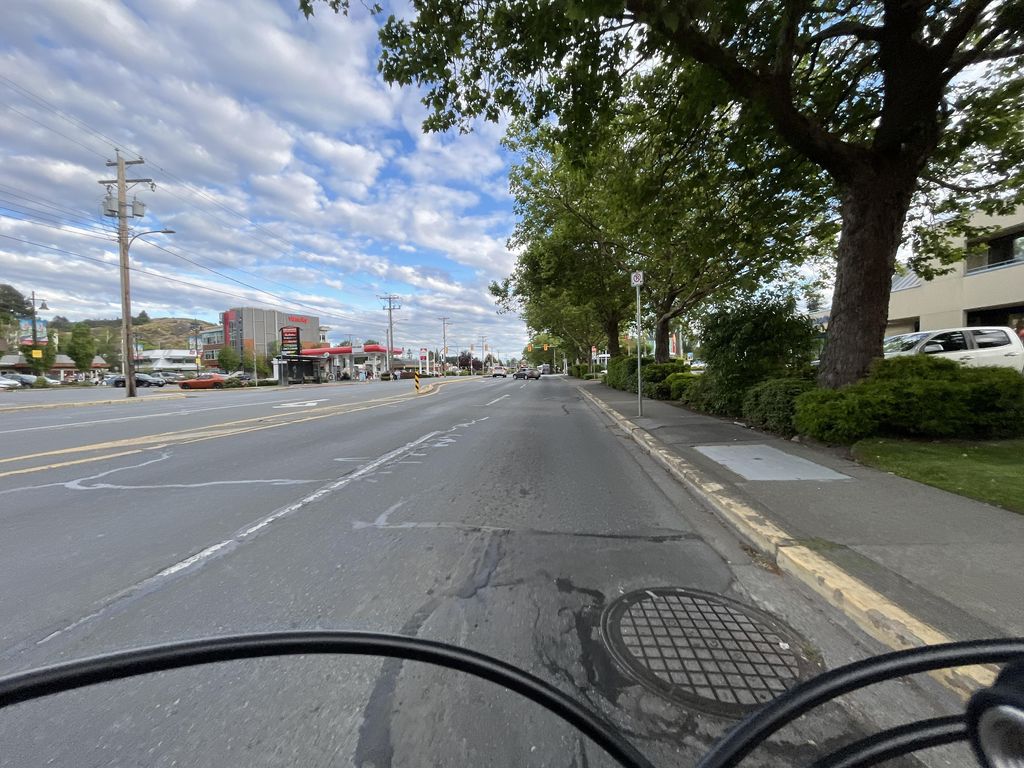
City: victoria